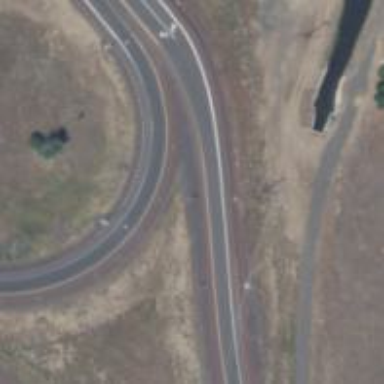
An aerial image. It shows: Trunk link highway.